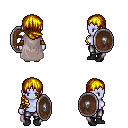
a pixel art fantasy rpg character, female body template, dark elf, purple skin, gray cape, metal pants, blonde right-swept hairstyle, cloth bracers, black shoes, shield, four views (front, back, left, right), 2x2 character sprite sheet, small pixel art, hard edges, no anti-aliasing